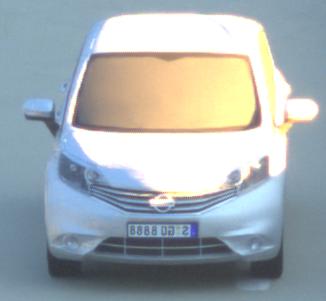
Make: Nissan
Model: Note 1.2
Detailed model: Note (E12) (10/13 - 12/16)
Model produced from: 2013/10
Model produced until: 2015/09
Doors: 5
Color: white
Road condition: dry road
Daytime: sunrise or sunset
Contrast: medium contrast